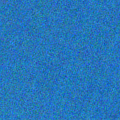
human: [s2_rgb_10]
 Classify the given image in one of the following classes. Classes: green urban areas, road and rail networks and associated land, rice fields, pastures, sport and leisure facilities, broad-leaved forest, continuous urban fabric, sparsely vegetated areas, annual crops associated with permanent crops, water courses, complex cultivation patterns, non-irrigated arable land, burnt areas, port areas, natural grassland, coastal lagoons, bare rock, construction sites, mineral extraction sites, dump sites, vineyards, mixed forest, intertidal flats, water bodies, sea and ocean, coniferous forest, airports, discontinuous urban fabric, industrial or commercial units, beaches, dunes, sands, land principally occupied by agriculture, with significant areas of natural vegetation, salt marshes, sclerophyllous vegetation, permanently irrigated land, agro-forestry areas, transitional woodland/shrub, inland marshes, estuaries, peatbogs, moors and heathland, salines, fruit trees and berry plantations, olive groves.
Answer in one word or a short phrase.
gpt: sea and ocean